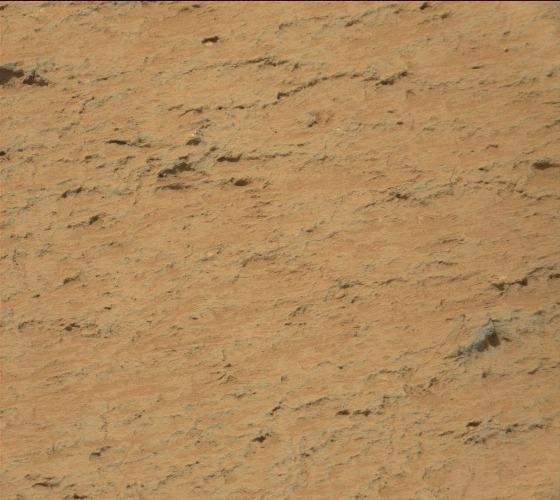
Terrain classes present: Gravel / Sand / Soil, Rock, Shadow